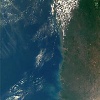
Label: water